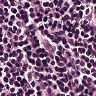
Metastatic tissue present: no